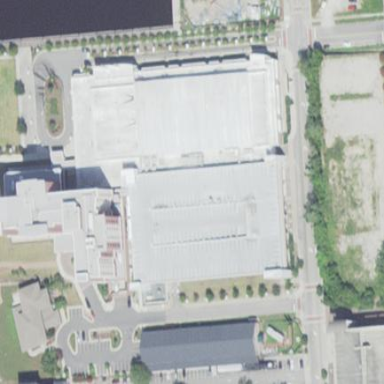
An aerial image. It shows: Conference center building.